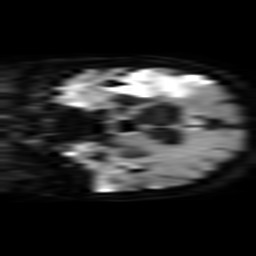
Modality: TRACE
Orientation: coronal
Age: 78
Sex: female
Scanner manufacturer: philips
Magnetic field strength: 3 T
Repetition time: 3.076 s
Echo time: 0.076 s